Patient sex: M
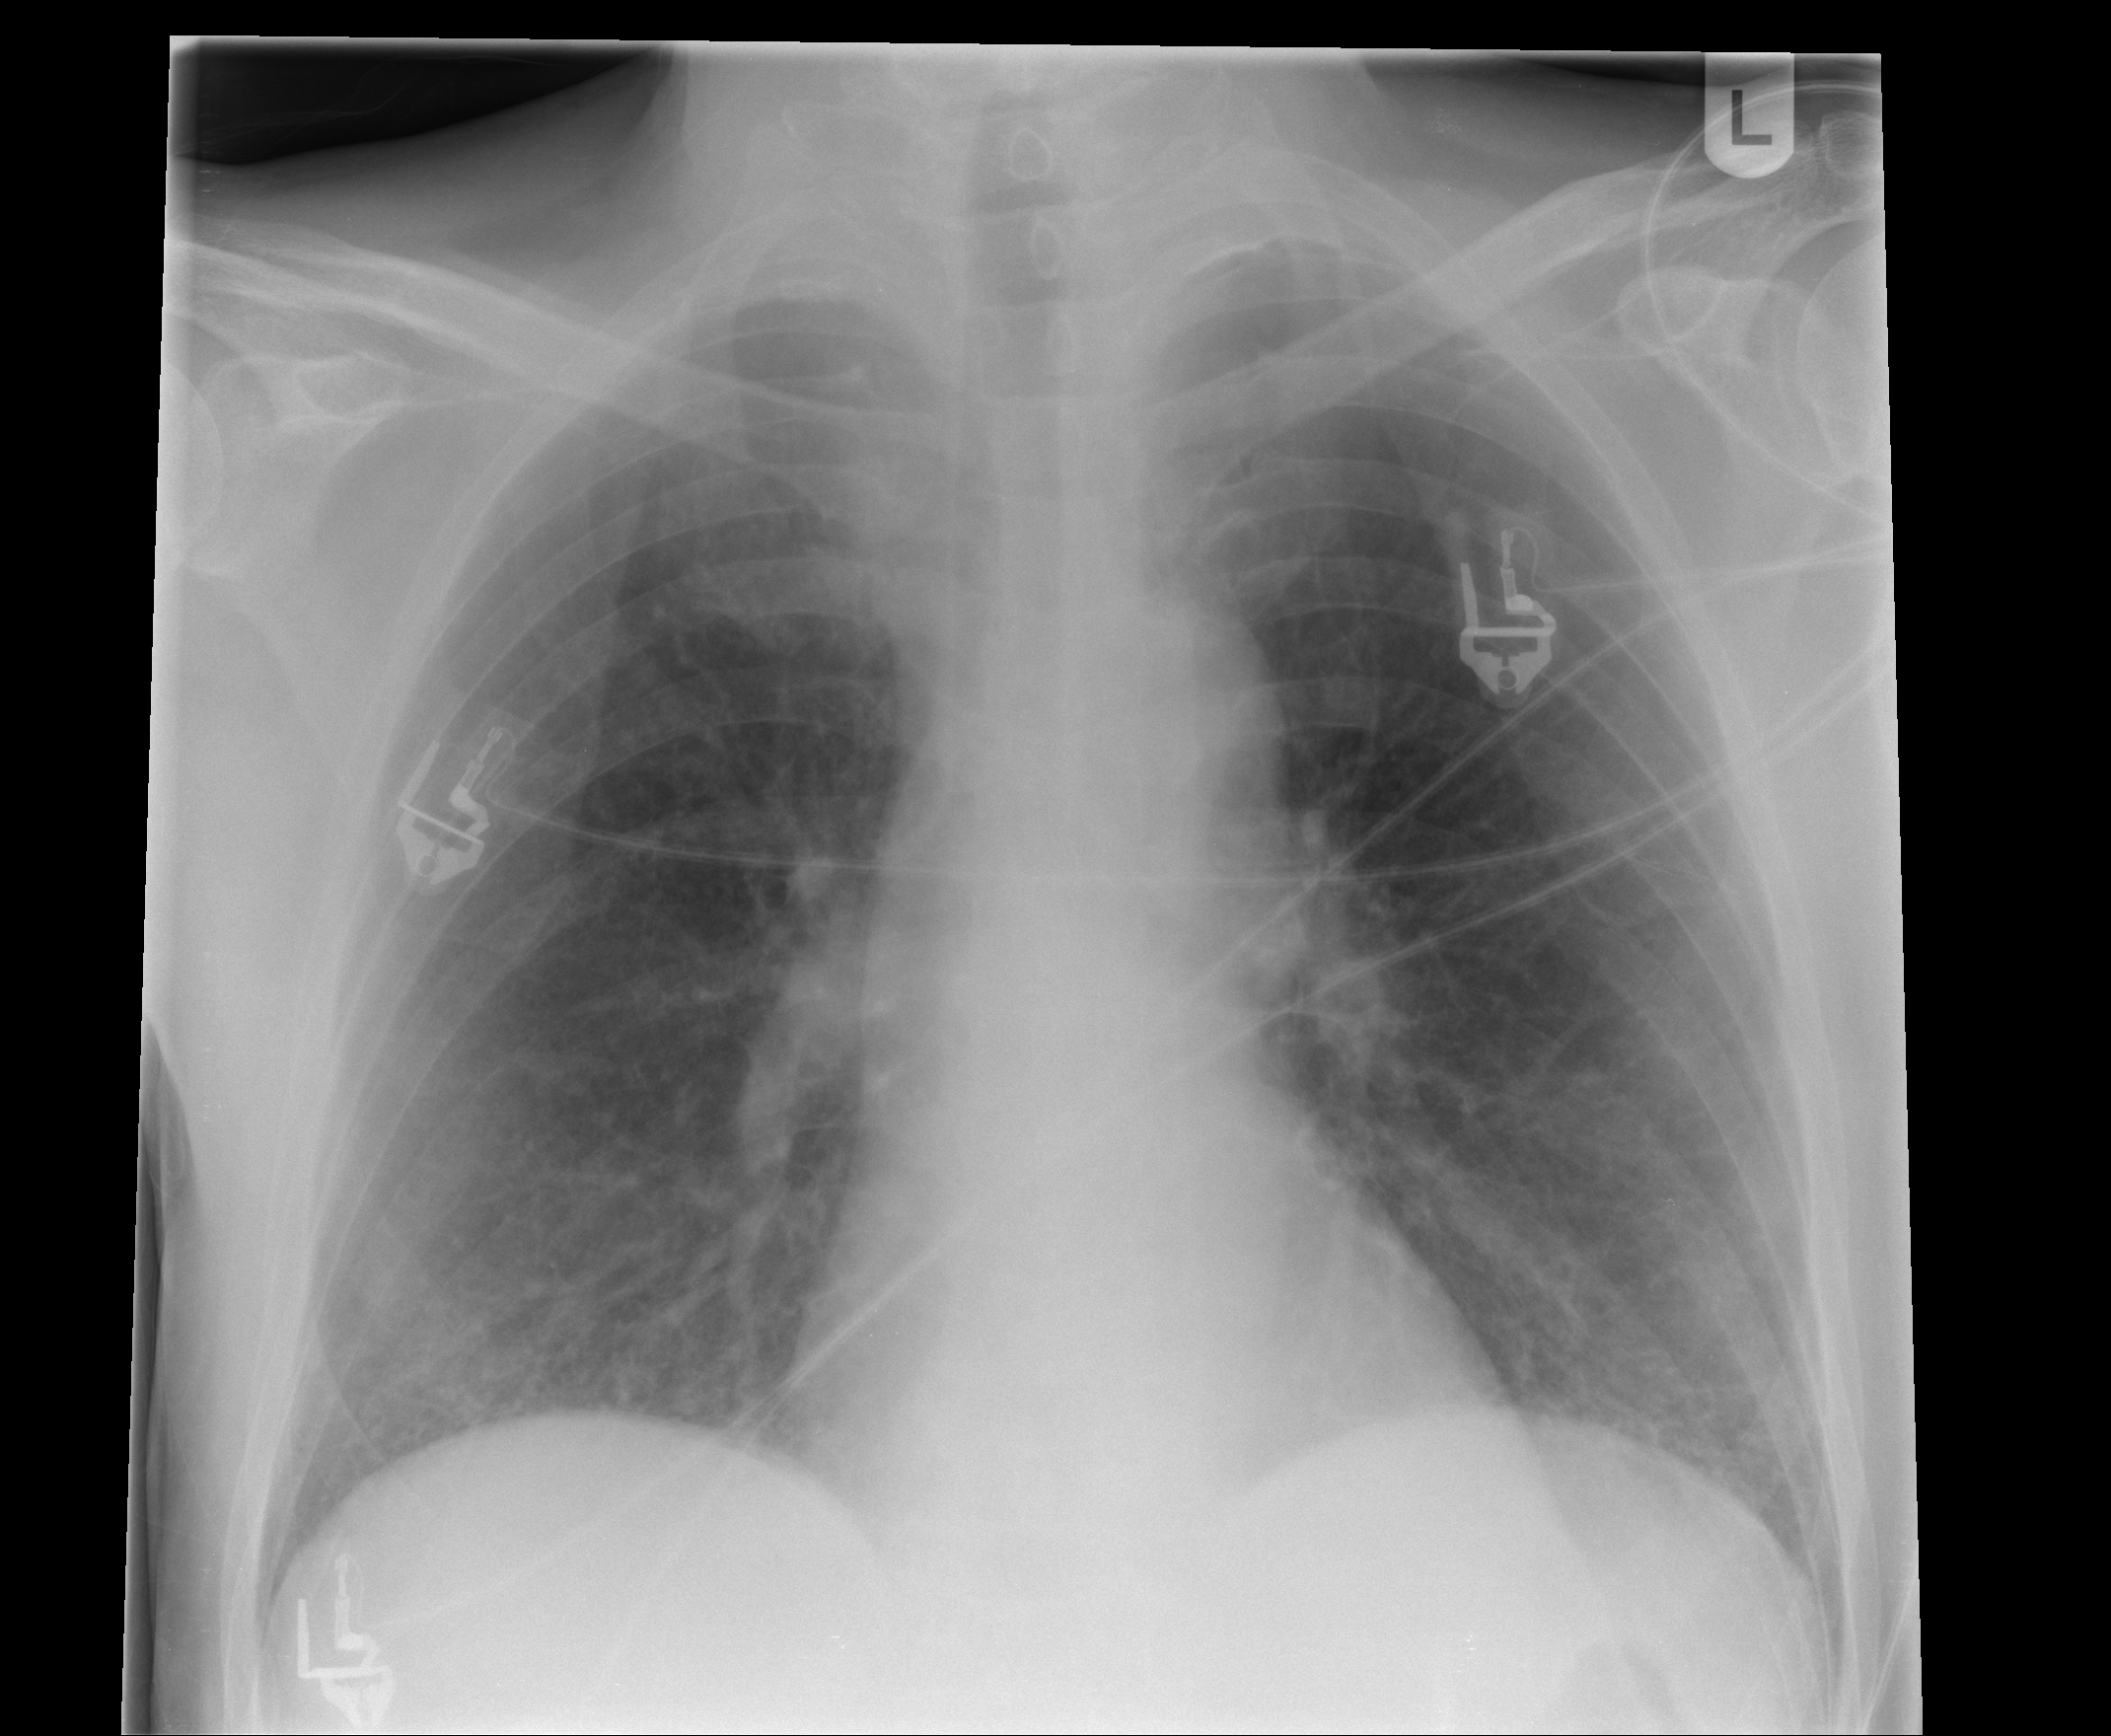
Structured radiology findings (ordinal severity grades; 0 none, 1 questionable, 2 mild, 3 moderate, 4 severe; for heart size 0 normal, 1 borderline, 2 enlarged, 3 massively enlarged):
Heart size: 0
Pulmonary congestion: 1
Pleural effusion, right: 0
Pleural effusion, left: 0
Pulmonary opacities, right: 0
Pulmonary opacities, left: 0
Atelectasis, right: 0
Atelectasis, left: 0